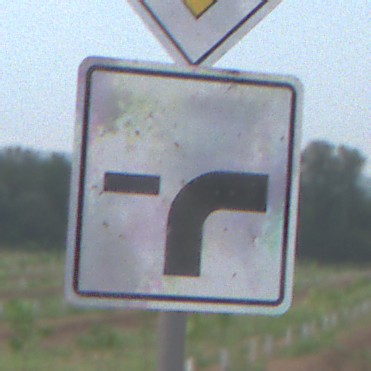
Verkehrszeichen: VerlaufVorfahrtsstrasse9
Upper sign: Vorfahrtsstrasse
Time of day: SunriseSunset
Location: Outdoor (Nature)
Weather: PartlyCloudy
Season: NotSpecified
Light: Natural